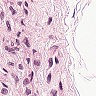
Metastatic tissue present: yes